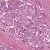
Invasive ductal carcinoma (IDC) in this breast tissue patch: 1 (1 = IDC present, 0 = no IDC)